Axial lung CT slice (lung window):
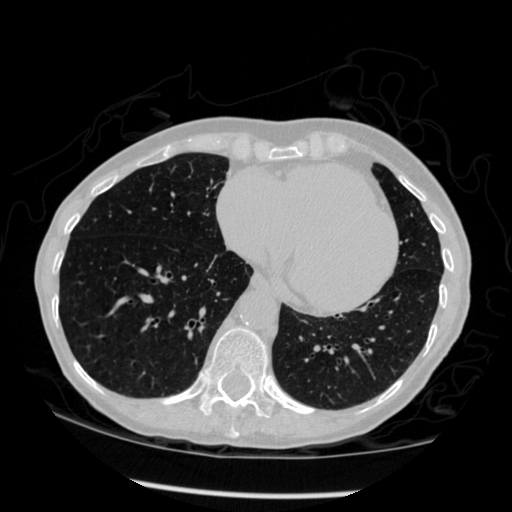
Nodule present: no